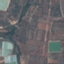
Label: PermanentCrop